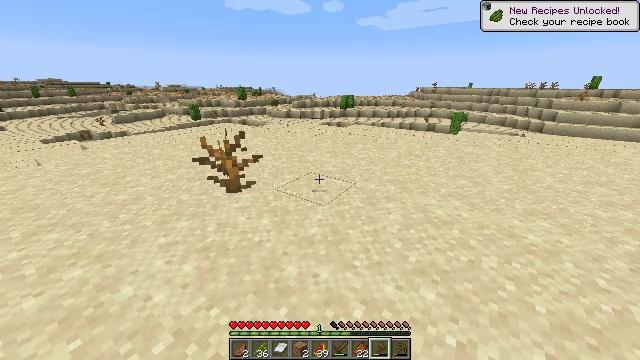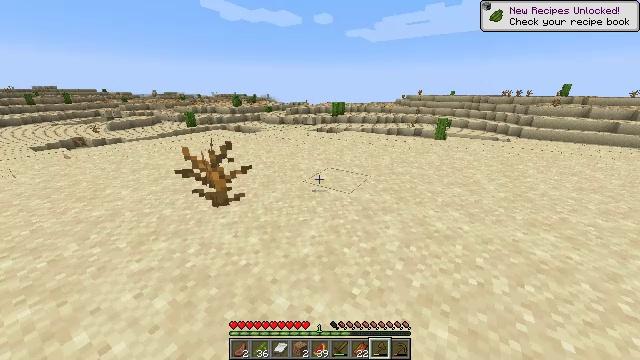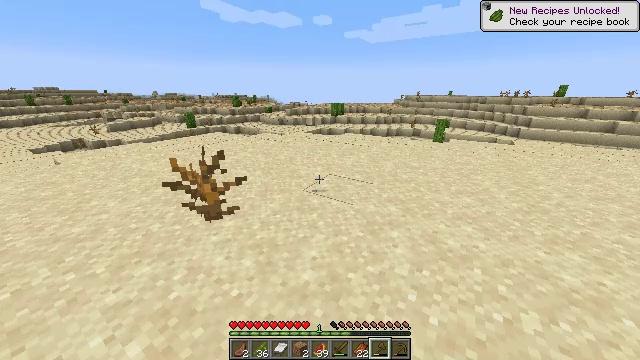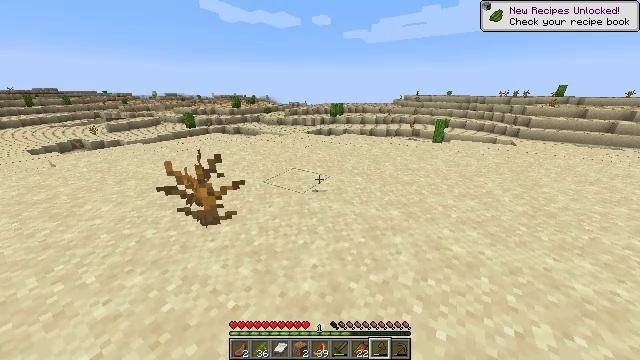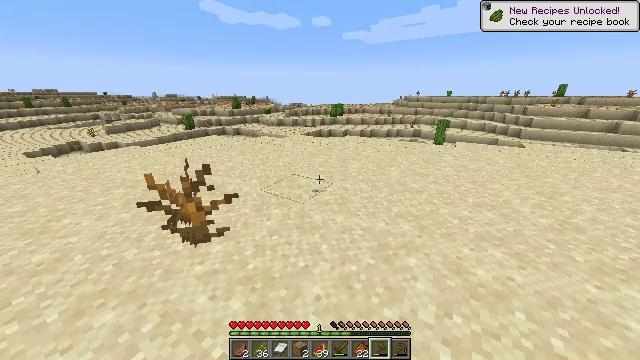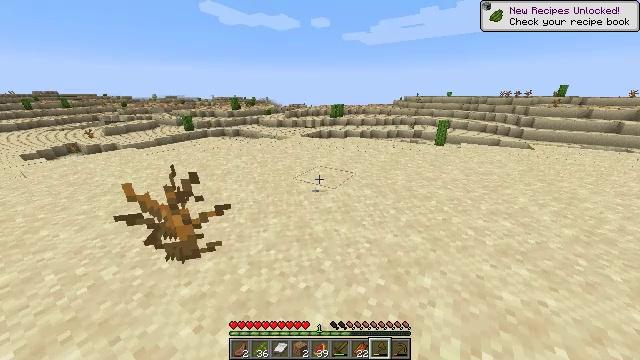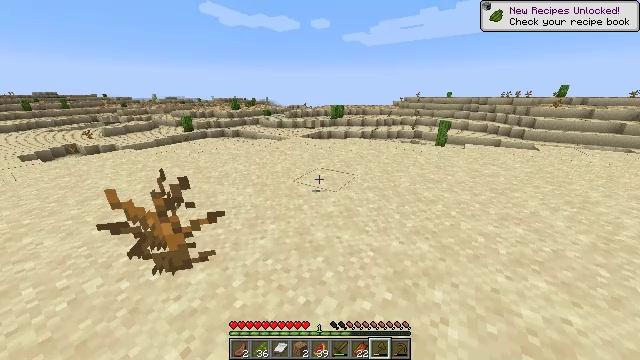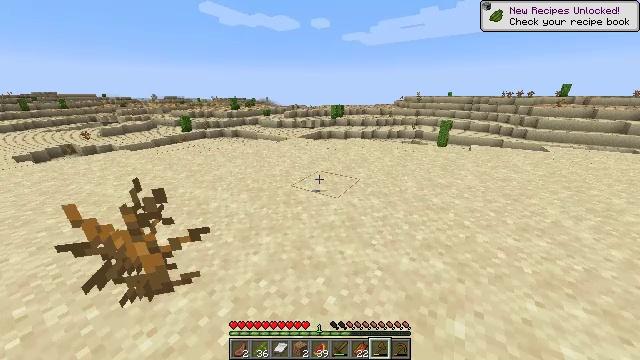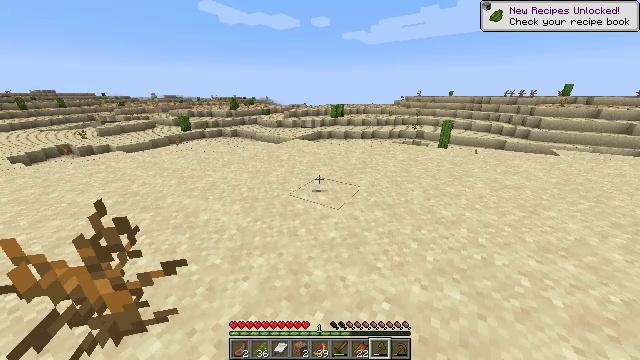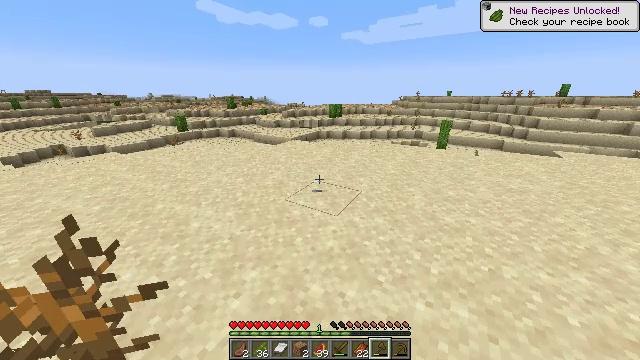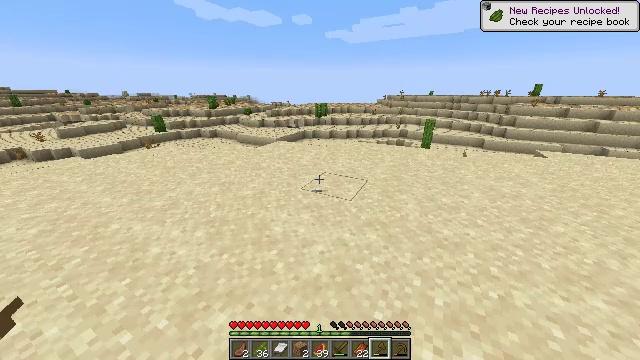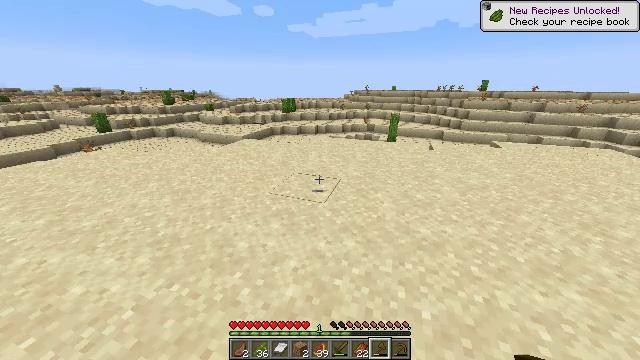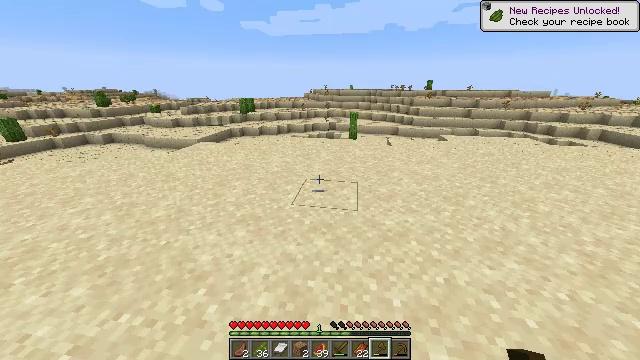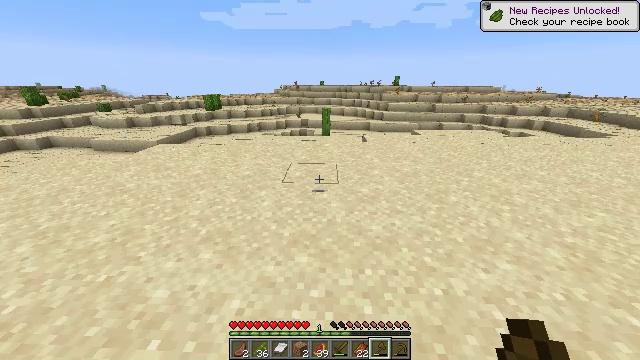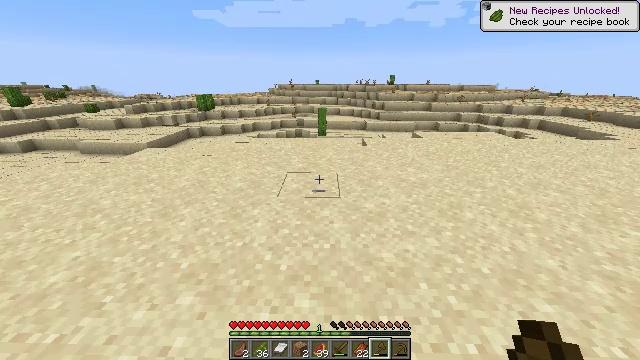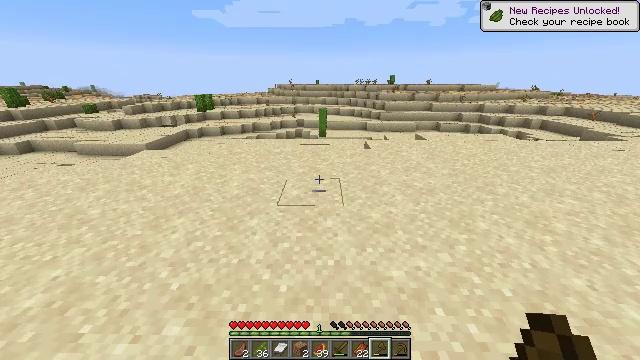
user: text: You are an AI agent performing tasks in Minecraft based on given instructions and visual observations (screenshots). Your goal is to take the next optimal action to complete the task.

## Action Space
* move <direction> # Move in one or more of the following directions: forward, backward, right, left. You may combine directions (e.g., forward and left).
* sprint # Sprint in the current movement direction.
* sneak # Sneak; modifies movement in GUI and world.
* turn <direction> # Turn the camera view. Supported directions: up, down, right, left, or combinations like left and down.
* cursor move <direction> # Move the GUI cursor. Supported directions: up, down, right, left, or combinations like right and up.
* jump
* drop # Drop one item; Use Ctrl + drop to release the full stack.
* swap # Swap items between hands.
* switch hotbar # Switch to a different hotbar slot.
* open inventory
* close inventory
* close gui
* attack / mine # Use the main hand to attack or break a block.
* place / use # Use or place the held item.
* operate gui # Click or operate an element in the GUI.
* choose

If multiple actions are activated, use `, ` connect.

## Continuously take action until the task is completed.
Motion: motion action
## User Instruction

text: Harvest the cactus plant.
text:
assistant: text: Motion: move forward, sprint, turn right
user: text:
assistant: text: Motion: move forward
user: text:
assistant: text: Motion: move forward
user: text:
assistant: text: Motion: move forward, sprint
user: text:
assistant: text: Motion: move forward, sprint
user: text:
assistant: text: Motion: move forward, sprint
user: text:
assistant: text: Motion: move forward, sprint
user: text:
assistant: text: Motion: move forward
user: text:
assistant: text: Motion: move forward
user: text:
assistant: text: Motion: move forward, sprint, turn right
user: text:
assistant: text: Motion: move forward, sprint, turn right and down
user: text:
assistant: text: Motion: move forward, sprint, turn right
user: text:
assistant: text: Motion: move forward, sprint, turn right
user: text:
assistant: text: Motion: move forward, turn right
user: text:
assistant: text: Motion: move forward
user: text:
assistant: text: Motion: move forward, sprint
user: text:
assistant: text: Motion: move forward, sprint
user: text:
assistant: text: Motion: move forward, sprint
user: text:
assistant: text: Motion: move forward, sprint
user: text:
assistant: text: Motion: move forward
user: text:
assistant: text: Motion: move forward
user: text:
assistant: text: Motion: move forward, jump
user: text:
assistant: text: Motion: move forward, jump
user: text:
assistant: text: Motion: move forward, jump
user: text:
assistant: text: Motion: move forward, jump
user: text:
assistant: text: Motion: move forward, jump
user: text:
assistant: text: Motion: move forward, jump
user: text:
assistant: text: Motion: move forward, jump
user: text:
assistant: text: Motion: move forward, jump
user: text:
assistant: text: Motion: move forward, jump